Question: I'm trying to use Intel intrinsics to beat the compiler optimized code. Sometimes I can do it, other times I can't.
I guess the question is, ? I got a time of 0.006 seconds for 'operator+=' below using Intel intrinsics, (vs 0.009 when using bare C++), but a time of 0.07 s for 'operator+' using intrinsics, while bare C++ was only 0.03 s.
'''
#include <windows.h>
#include <stdio.h>
#include <intrin.h>
class Timer
{
LARGE_INTEGER startTime ;
double fFreq ;
public:
Timer() {
LARGE_INTEGER freq ;
QueryPerformanceFrequency( &freq ) ;
fFreq = (double)freq.QuadPart ;
reset();
}
void reset() { QueryPerformanceCounter( &startTime ) ; }
double getTime() {
LARGE_INTEGER endTime ;
QueryPerformanceCounter( &endTime ) ;
return ( endTime.QuadPart - startTime.QuadPart ) / fFreq ; // as double
}
} ;
inline float randFloat(){
return (float)rand()/RAND_MAX ;
}
// Use my optimized code,
#define OPTIMIZED_PLUS_EQUALS
#define OPTIMIZED_PLUS
union Vector
{
struct { float x,y,z,w ; } ;
__m128 reg ;
Vector():x(0.f),y(0.f),z(0.f),w(0.f) {}
Vector( float ix, float iy, float iz, float iw ):x(ix),y(iy),z(iz),w(iw) {}
//Vector( __m128 val ):x(val.m128_f32[0]),y(val.m128_f32[1]),z(val.m128_f32[2]),w(val.m128_f32[3]) {}
Vector( __m128 val ):reg( val ) {} // 2x speed, above
inline Vector& operator+=( const Vector& o ) {
#ifdef OPTIMIZED_PLUS_EQUALS
// YES! I beat it! Using this intrinsic is faster than just C++.
reg = _mm_add_ps( reg, o.reg ) ;
#else
x+=o.x, y+=o.y, z+=o.z, w+=o.w ;
#endif
return *this ;
}
inline Vector operator+( const Vector& o )
{
#ifdef OPTIMIZED_PLUS
// This is slower
return Vector( _mm_add_ps( reg, o.reg ) ) ;
#else
return Vector( x+o.x, y+o.y, z+o.z, w+o.w ) ;
#endif
}
static Vector random(){
return Vector( randFloat(), randFloat(), randFloat(), randFloat() ) ;
}
void print() {
printf( "%.2f %.2f %.2f
", x,y,z,w ) ;
}
} ;
int runs = <PHONE> ;
Vector sum ;
// OPTIMIZED_PLUS_EQUALS (intrinsics) runs FASTER 0.006 intrinsics, vs 0.009 (std C++)
void test1(){
for( int i = 0 ; i < runs ; i++ )
sum += Vector(1.f,0.25f,0.5f,0.5f) ;//Vector::random() ;
}
// OPTIMIZED* runs SLOWER (0.03 for reg.C++, vs 0.07 for intrinsics)
void test2(){
float j = 27.f ;
for( int i = 0 ; i < runs ; i++ )
{
sum += Vector( j*i, i, i/j, i ) + Vector( i, 2*i*j, 3*i*j*j, 4*i ) ;
}
}
int main()
{
Timer timer ;
//test1() ;
test2() ;
printf( "Time: %f
", timer.getTime() ) ;
sum.print() ;
}
'''
## Edit
Why am I doing this? The VS 2012 profiler is telling me my vector arithmetic operations could use some tuning.

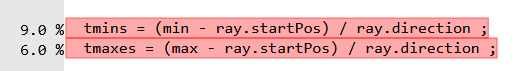
Answer: As noted by Mysticial, the union hack is the most likely culprit in 'test2'. It forces the data to go through L1 cache, which, while fast, has some latency that is much more than your gain of 2 cycles that the vector code offers (see below).
But also consider that the CPU can run multiple instructions out of order and in parallel (superscalar CPU). For example, Sandy Bridge has 6 execution units, p0--p5, floating point multiplication/division runs on p0, floating point addition and integer multiplication runs on p1. Also, division takes 3-4 times more cycles then multiplication/addition, and is not pipelined (i.e. the execution unit cannot start another instruction while division is being performed). So in 'test2', while the vector code is waiting for the expensive division and some multiplications to finish on unit p0, the scalar code can be performing the extra 2 add instructions on p1, which most likely obliterates any advantage of vector instructions.
'test1' is different, the constant vector can be stored in 'xmm' register and in that case the loop contains only the add instruction. But the code is not 3x faster as might be expected. The reason is pipelined instructions: each add instruction has latency 3 cycles, but the CPU can start a new one every cycle when they are independent of each other. This is the case of the per-component vector addition. Therefore the vector code executes one add instruction per loop iteration with 3 cycle latency, and the scalar code executes 3 add instructions, taking only 5 cycles (1 started/cycle, and the 3rd has latency 3: 2 + 3 = 5).
A very good resource on CPU architectures and optimization is <URL>